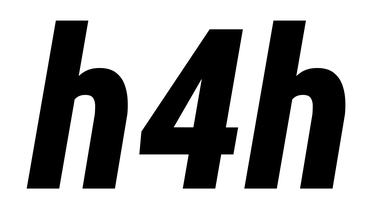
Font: Roboto-Italic_Condensed_ExtraBold_Italic